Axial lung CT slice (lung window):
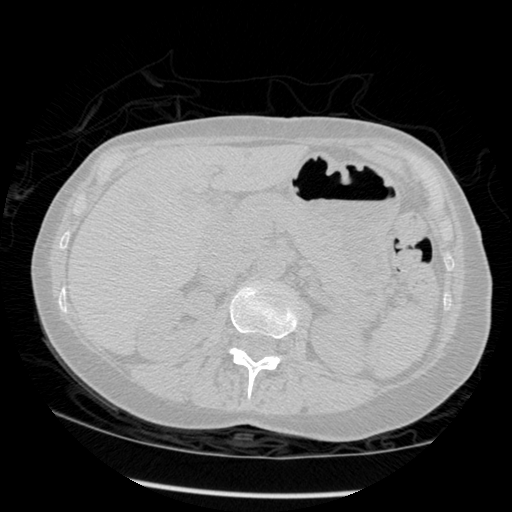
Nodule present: no